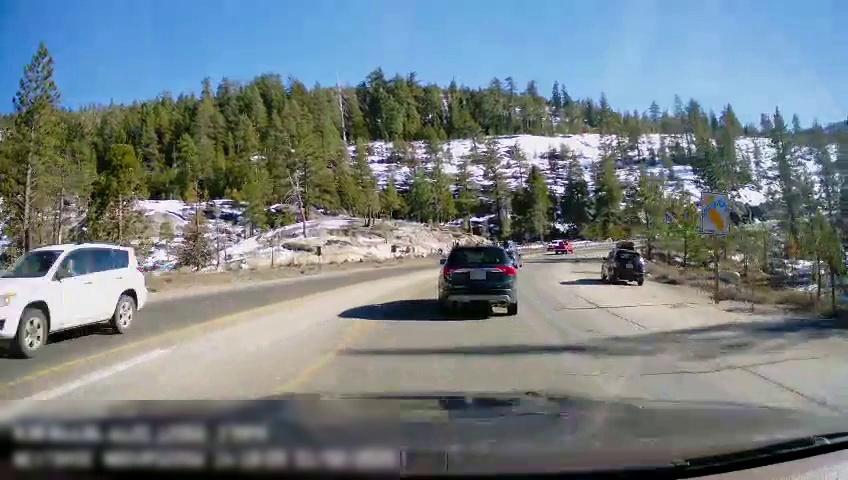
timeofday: Day
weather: Sunny
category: Drivable Space
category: Vehicles | SUV
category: Vehicles | Car
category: Vehicles | Truck
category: Vehicles | SUV
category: Vehicles | SUV
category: Lanes | Current Lane
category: Lanes | Alternate Lane
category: Lanes | Opposite Lane
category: Lanes | Opposite Lane
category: Lanes | Opposite Lane